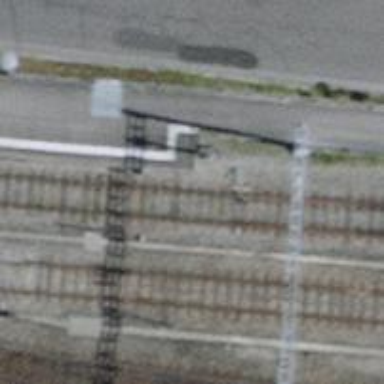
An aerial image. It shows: Railway switch.